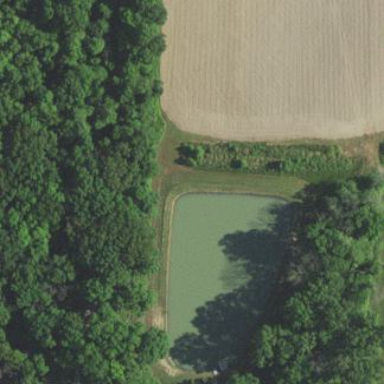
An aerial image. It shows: Peaceful pond surrounded by nature.